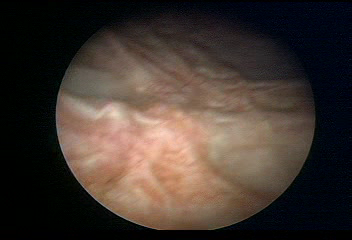
Modality: WLC
Class: Normal mucosa
Bladder cancer association: No